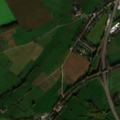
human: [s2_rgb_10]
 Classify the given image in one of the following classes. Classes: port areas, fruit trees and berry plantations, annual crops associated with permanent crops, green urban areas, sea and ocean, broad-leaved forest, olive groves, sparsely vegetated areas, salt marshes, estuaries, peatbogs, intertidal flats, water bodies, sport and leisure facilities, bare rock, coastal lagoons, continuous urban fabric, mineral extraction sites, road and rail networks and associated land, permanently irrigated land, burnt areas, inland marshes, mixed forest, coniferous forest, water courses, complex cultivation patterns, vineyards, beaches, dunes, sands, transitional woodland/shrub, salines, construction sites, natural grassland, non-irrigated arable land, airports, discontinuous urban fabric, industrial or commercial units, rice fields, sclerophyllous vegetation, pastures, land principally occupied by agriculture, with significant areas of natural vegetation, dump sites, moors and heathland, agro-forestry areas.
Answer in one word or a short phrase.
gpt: discontinuous urban fabric, non-irrigated arable land, pastures, land principally occupied by agriculture, with significant areas of natural vegetation